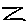
Label: zigzag